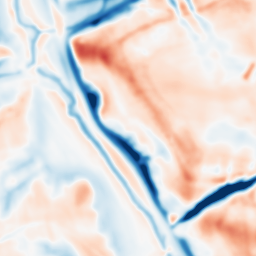
Category: multiscale
Decomposition family: dog_multiscale
Decomposition parameters: sigma_ratio: 1.4
n_scales: 5
base_sigma: 2
Upsampling method: bicubic
Upsampling parameters: scale: 4
Upsampling scale: 4